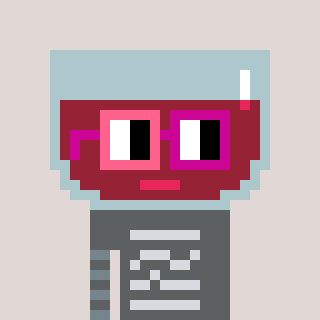
a pixel art character with square pink and red glasses, a wine-shaped head and a red-colored body on a warm background